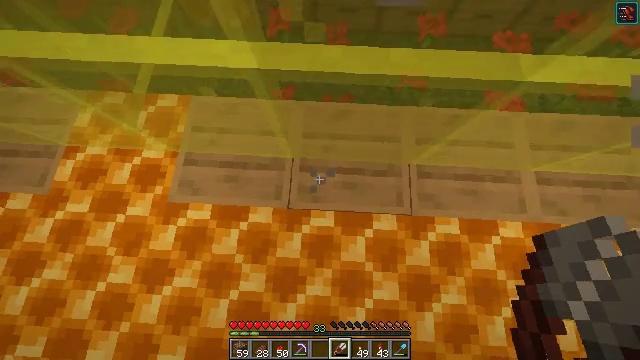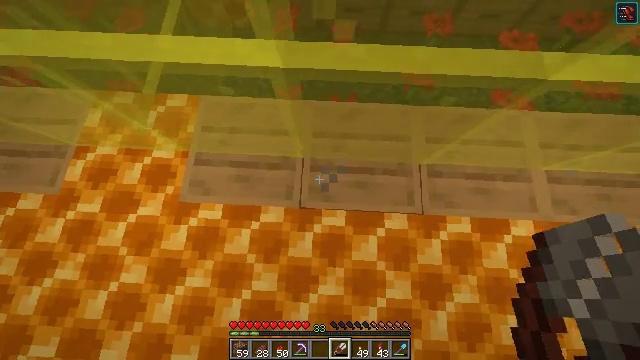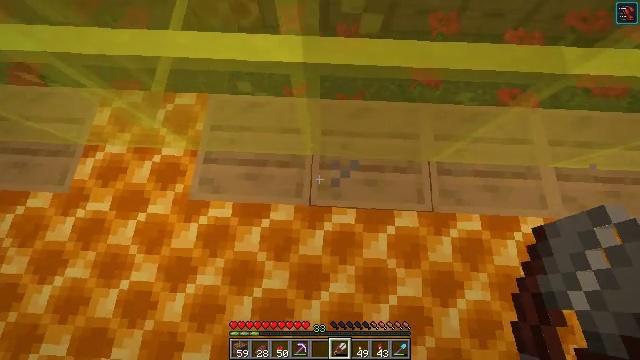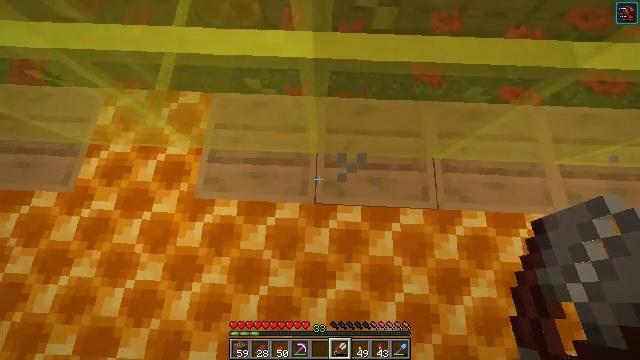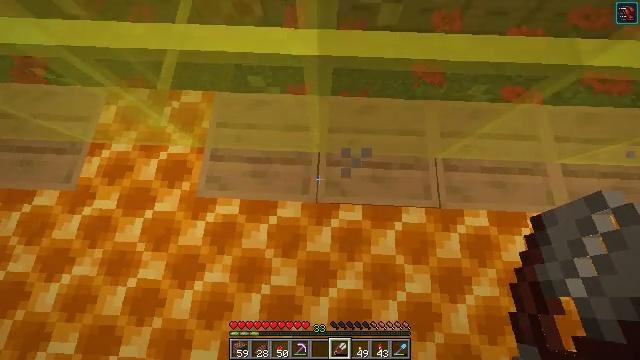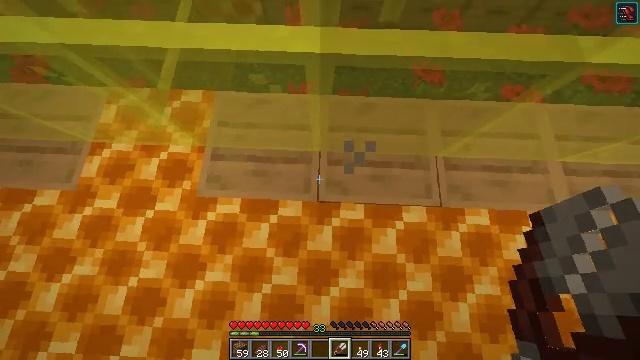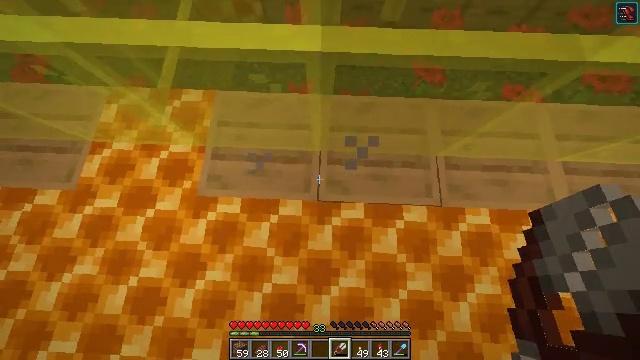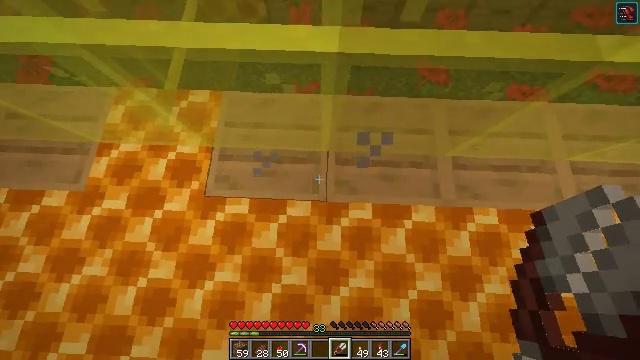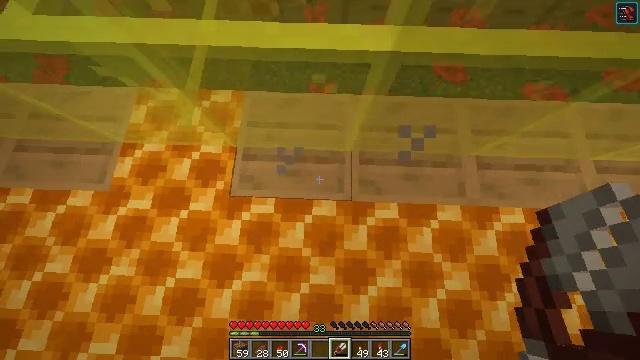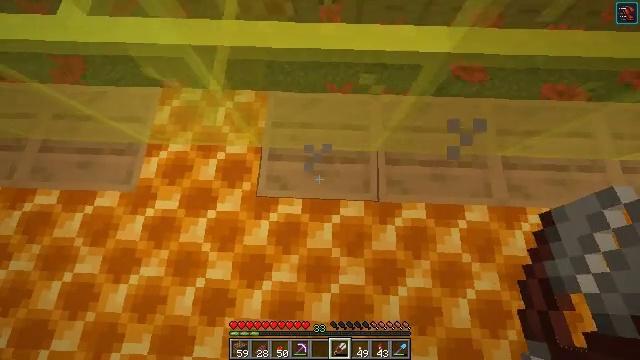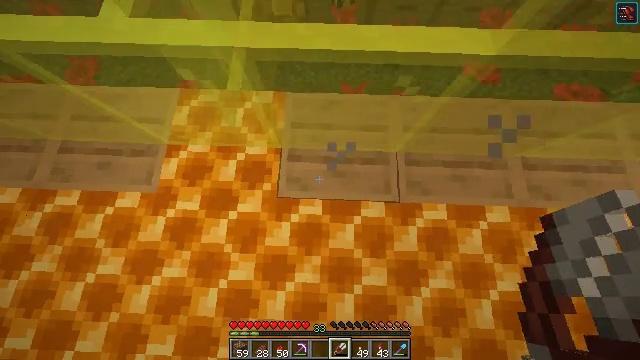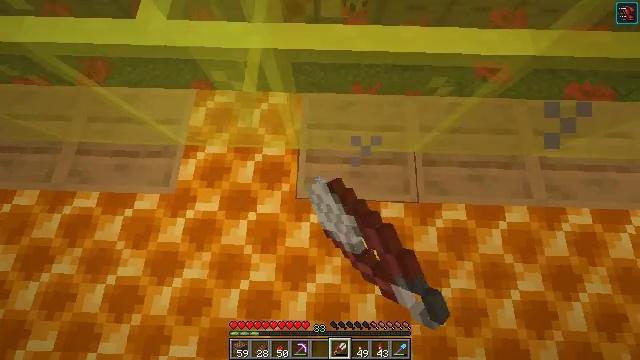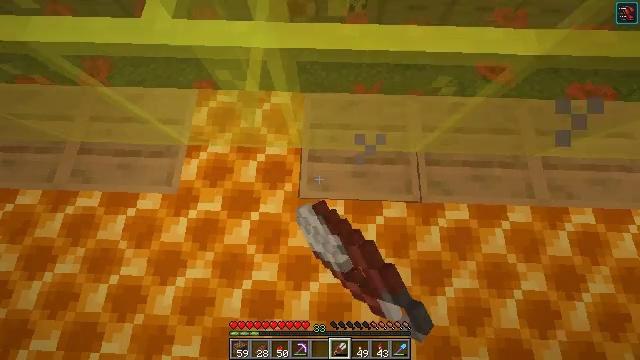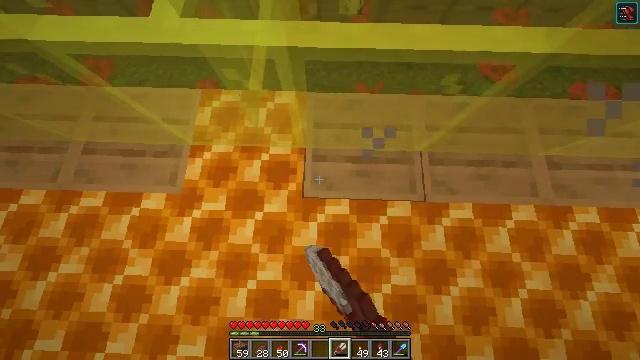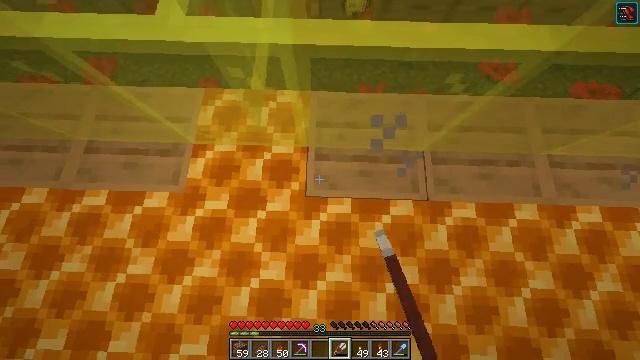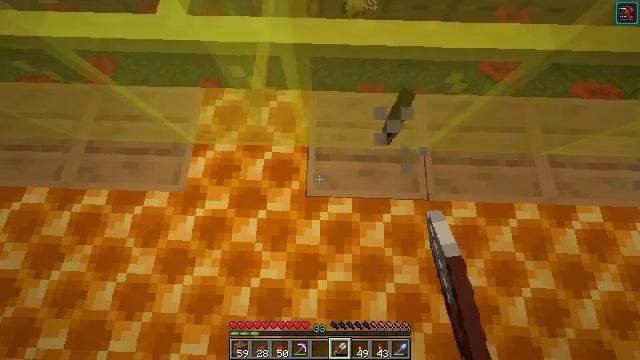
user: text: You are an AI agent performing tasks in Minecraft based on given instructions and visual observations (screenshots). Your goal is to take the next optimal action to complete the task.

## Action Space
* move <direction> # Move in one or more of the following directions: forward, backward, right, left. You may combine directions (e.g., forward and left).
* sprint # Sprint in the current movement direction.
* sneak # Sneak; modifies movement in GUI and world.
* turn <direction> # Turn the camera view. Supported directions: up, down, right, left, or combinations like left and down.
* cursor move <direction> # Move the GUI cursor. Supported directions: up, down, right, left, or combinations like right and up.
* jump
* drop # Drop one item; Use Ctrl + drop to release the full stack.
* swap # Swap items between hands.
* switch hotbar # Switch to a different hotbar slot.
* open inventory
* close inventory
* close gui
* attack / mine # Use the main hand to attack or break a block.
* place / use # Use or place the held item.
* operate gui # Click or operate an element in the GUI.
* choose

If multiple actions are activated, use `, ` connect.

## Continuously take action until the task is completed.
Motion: motion action
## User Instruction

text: Open the crafting table to make a honeycomb block with honeycombs.
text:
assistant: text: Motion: use / place
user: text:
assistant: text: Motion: use / place
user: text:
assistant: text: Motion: use / place
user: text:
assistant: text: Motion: use / place
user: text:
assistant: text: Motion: use / place
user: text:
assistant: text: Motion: use / place
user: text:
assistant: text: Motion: move left, use / place
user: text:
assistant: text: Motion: move left, use / place
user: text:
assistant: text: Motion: move left, use / place
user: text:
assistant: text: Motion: use / place
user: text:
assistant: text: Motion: use / place
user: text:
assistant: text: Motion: use / place
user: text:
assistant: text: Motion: use / place
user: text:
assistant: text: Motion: no_op
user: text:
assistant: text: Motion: no_op
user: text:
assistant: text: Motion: no_op
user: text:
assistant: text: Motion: no_op
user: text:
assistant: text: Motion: no_op
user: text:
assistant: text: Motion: no_op
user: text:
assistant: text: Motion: no_op
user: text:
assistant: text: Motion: no_op
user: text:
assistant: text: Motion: no_op
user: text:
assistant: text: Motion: no_op
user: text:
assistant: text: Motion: no_op
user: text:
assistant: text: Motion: no_op
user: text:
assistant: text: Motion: no_op
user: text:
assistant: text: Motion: no_op
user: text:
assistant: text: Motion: turn right and up
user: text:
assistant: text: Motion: turn right and up
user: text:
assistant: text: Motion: turn up